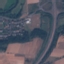
Land use / land cover class: Highway